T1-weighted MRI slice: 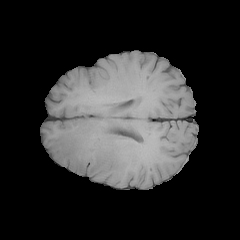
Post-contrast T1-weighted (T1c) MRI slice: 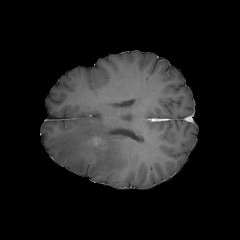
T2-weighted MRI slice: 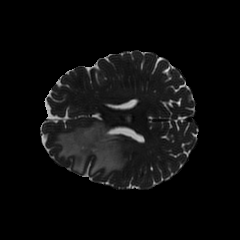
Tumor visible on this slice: yes